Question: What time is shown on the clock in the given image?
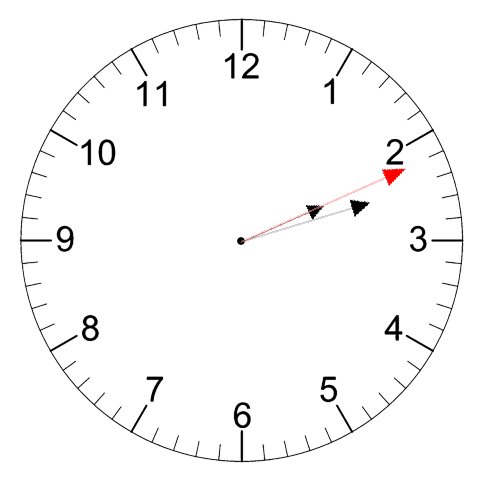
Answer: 02:12:11